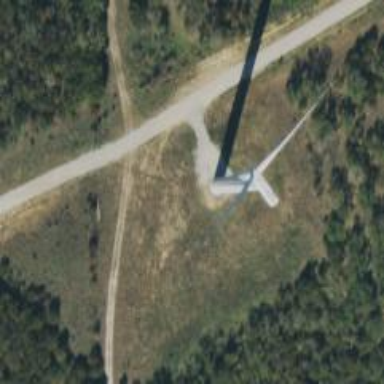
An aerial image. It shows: Wind generator using horizontal axis wind turbines.